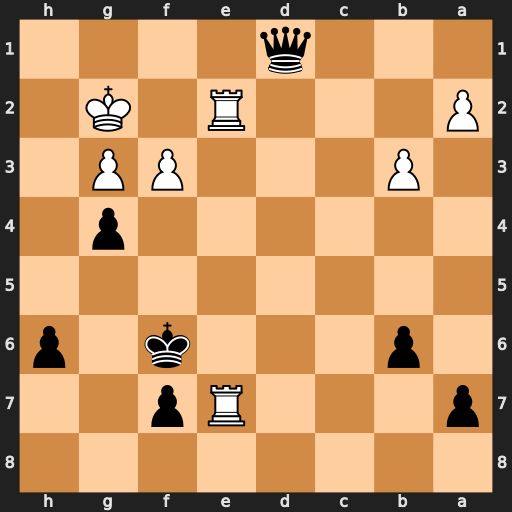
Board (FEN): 8/p3Rp2/1p3k1p/8/6p1/1P3PP1/P3R1K1/3q4
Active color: b
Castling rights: -
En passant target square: -
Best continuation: gxf3+ Kxf3 Qf1+